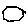
Label: hexagon